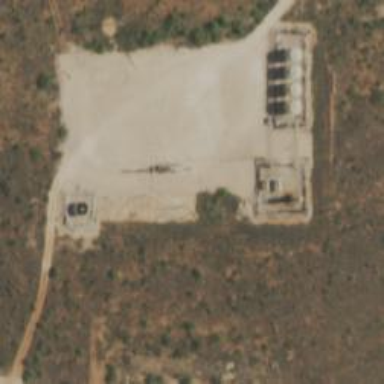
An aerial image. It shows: Petroleum well that is man-made.